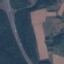
Label: Highway